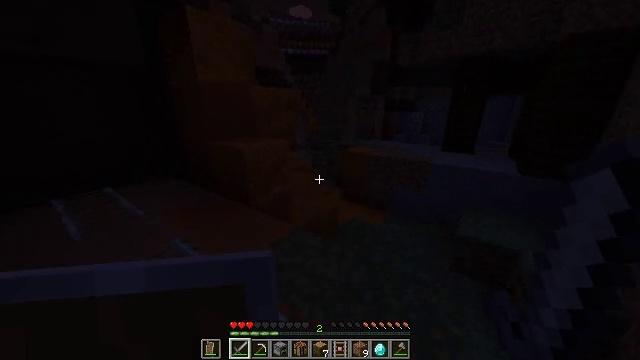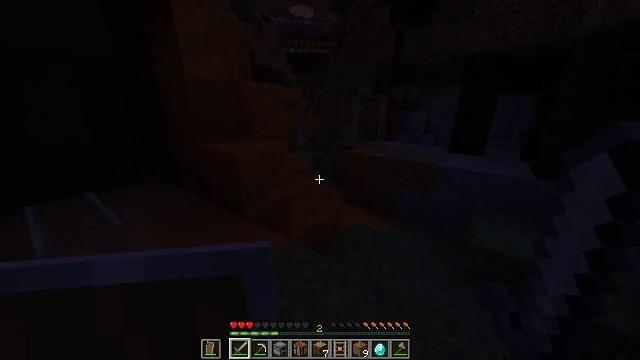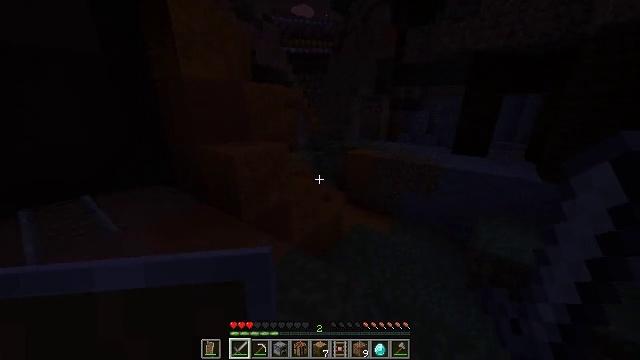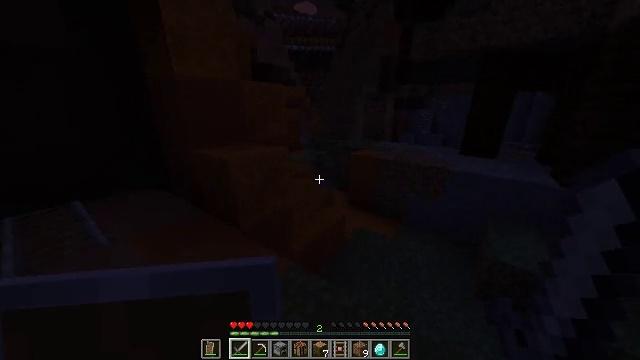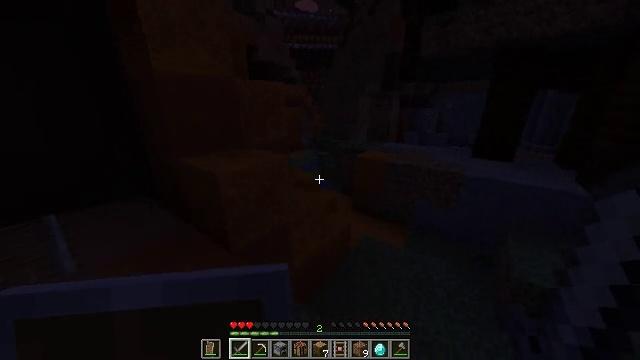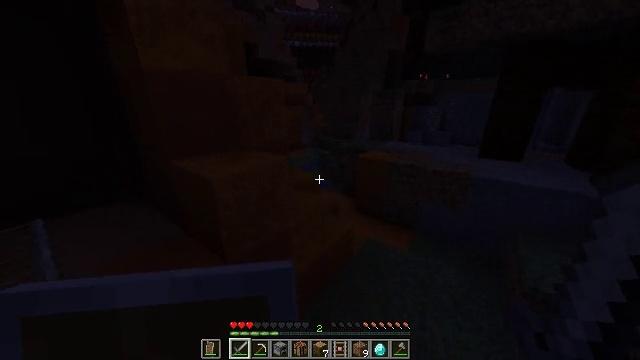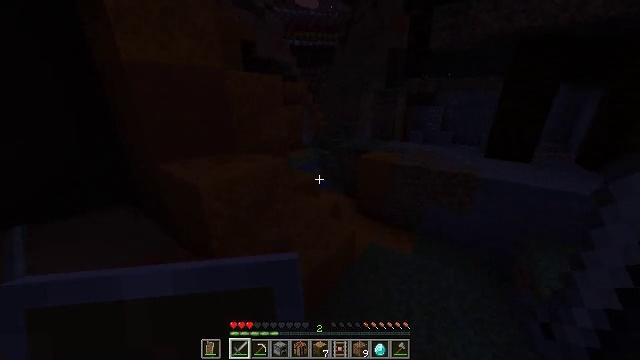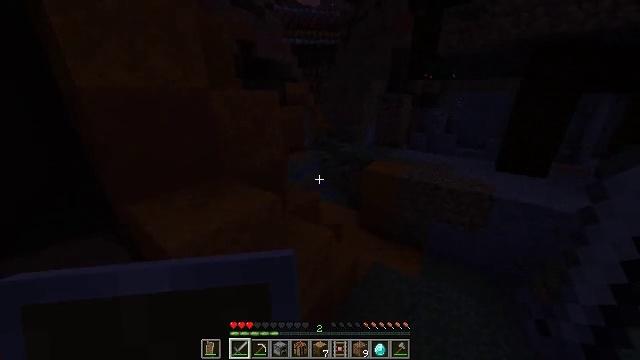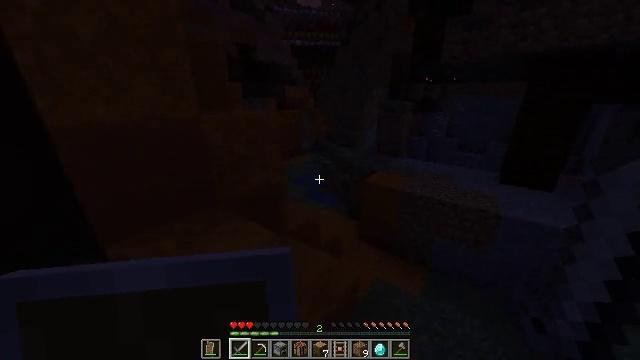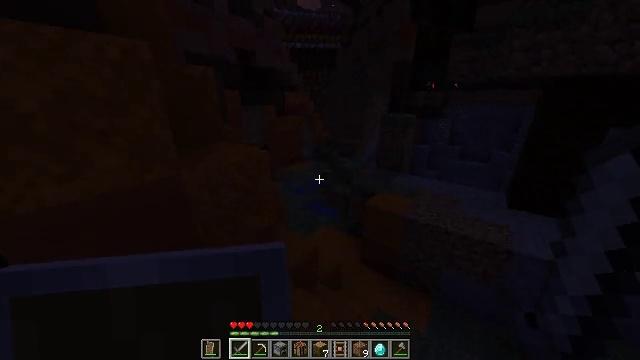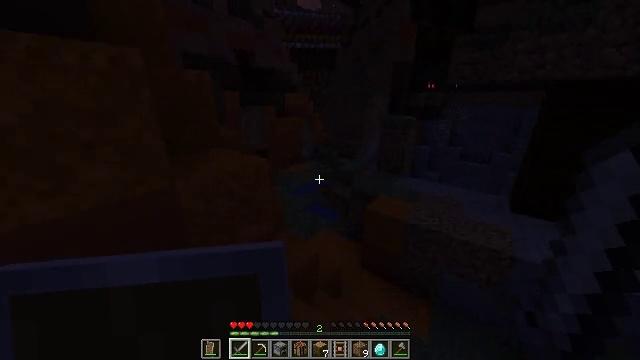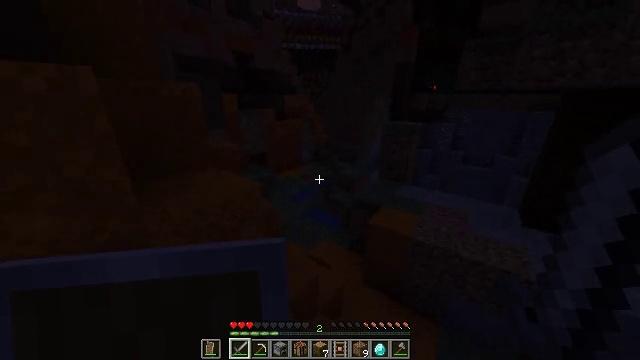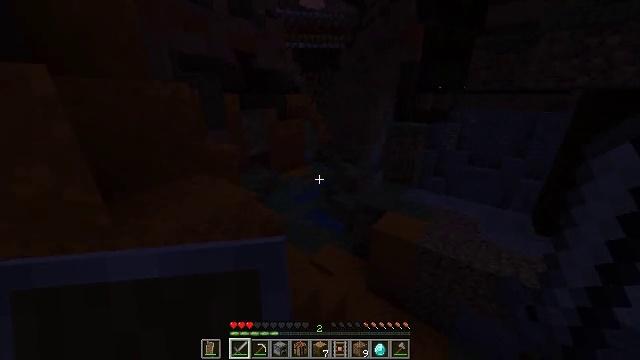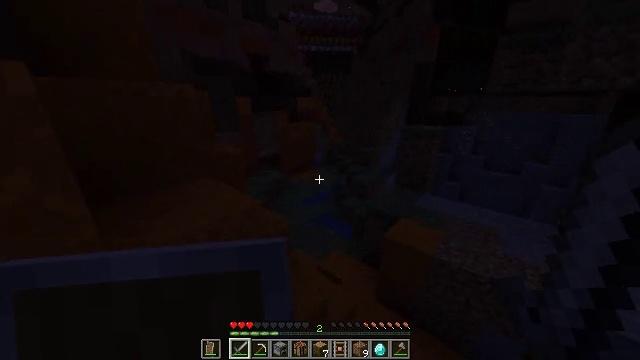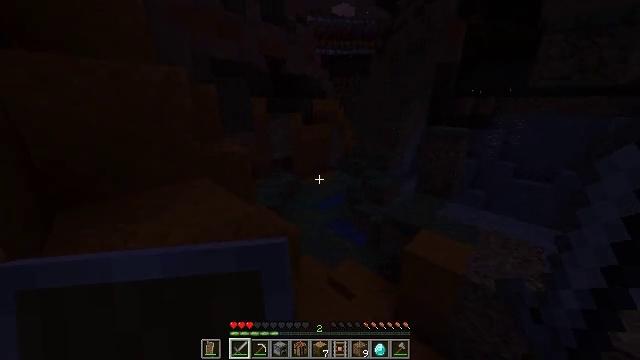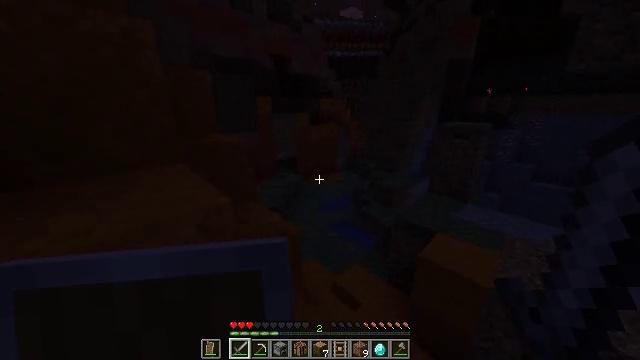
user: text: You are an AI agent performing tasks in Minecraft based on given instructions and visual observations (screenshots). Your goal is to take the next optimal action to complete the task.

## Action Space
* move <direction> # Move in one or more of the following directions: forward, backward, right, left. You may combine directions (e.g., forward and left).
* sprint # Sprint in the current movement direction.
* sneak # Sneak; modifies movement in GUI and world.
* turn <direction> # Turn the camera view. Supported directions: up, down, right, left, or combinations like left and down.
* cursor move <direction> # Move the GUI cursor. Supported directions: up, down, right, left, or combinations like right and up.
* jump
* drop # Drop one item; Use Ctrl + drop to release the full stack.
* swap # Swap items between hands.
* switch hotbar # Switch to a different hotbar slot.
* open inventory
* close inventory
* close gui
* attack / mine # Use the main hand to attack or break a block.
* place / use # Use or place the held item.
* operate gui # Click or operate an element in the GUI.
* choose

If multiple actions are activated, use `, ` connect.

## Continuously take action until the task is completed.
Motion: motion action
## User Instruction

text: Gather brown terracotta from a building.
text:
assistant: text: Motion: move forward, sprint
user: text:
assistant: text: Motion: move forward, sprint
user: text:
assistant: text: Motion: move forward, sprint
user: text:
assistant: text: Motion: move forward, sprint
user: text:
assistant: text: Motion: move forward, sprint
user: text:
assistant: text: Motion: move forward, sprint
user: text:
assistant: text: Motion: move forward, sprint, jump
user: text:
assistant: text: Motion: move forward, sprint, jump
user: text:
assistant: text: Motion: move forward, sprint, jump
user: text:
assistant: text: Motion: move forward, sprint, jump
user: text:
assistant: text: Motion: move forward, sprint, jump
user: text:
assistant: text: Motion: move forward, sprint, jump
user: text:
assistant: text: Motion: move forward, sprint, turn left, jump
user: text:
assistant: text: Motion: move forward, sprint, turn left, jump
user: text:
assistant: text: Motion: move forward, sprint, turn left, jump
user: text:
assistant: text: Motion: move forward, sprint, turn left and up, jump
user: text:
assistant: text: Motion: move forward, sprint, turn left and up, jump
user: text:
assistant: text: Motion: move forward, sprint, turn left, jump
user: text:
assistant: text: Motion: move forward, sprint, jump
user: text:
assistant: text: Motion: move forward, sprint, jump
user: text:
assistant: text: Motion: move forward, sprint, jump
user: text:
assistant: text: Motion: move forward, sprint, jump
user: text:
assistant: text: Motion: move forward, sprint, turn left, jump
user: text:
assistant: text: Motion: move forward, sprint, turn left, jump
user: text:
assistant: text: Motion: move forward, sprint, jump
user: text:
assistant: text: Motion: move forward, sprint, jump
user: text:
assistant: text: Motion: move forward, sprint, jump
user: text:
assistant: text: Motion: move forward, sprint, jump
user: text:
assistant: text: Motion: move forward, sprint, turn right, jump
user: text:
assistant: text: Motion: move forward, sprint, turn right, jump